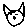
Label: cat